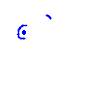
Particle: electron